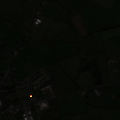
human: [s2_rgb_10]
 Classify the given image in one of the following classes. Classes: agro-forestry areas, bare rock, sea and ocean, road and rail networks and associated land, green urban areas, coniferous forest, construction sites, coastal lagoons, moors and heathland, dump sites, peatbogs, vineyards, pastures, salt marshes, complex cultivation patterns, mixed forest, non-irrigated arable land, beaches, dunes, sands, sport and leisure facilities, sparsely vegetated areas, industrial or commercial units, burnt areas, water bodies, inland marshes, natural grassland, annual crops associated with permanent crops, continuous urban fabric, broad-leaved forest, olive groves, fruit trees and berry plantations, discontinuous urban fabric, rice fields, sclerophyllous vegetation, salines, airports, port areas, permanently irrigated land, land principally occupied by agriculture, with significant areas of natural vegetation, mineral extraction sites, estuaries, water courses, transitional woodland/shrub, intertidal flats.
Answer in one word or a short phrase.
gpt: discontinuous urban fabric, pastures